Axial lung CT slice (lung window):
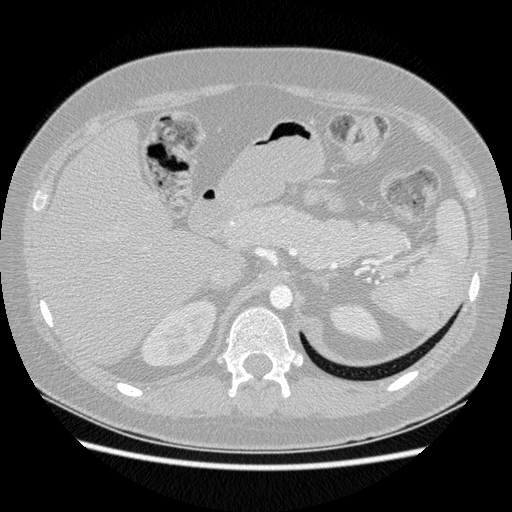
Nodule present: no